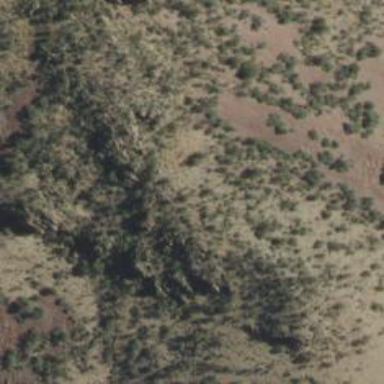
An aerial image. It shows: Natural ridge in the landscape.